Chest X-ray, PA view. Patient: 45 years old, sex M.
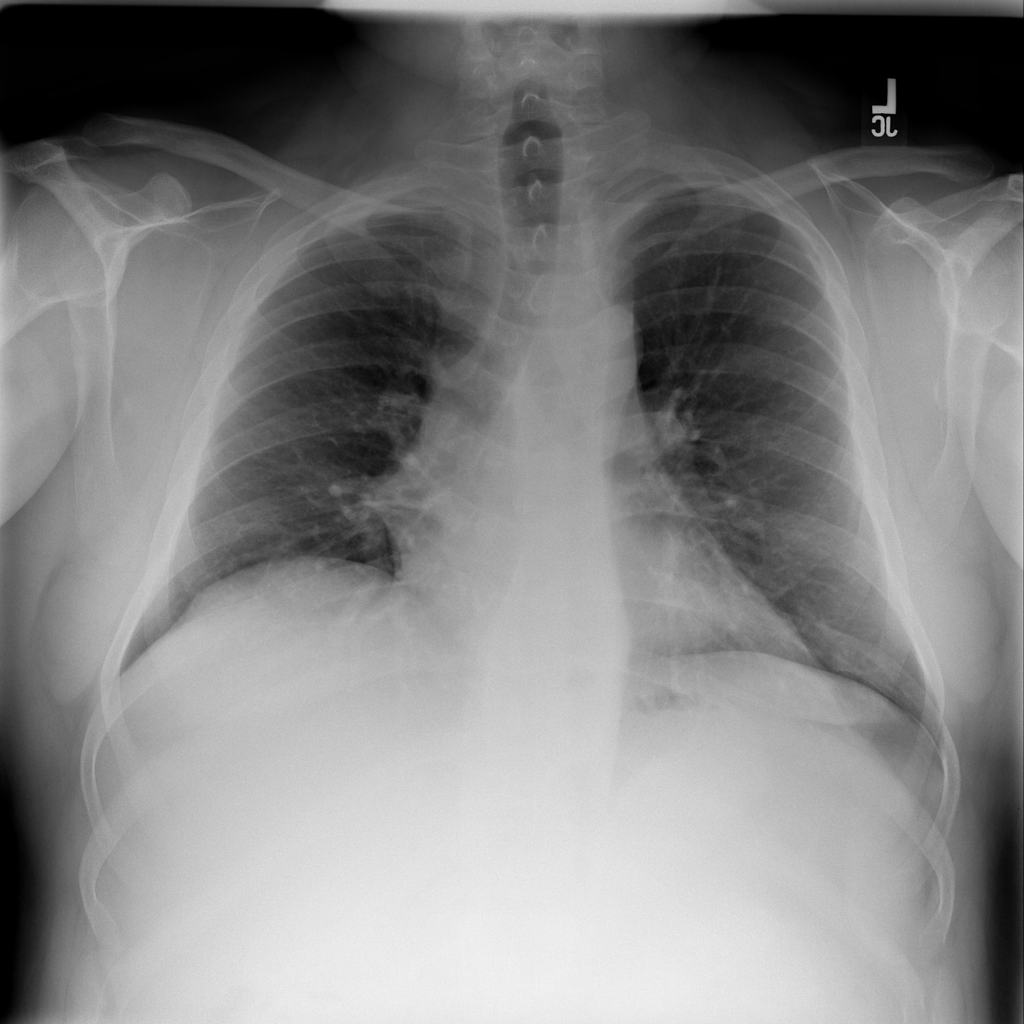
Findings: No Finding